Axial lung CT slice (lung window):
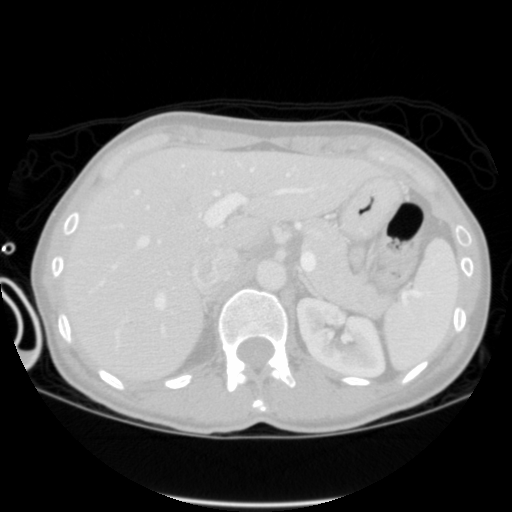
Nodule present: no